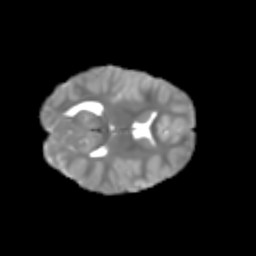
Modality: T2w
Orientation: axial
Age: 7
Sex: female
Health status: healthy